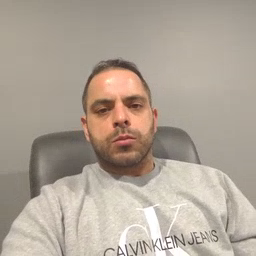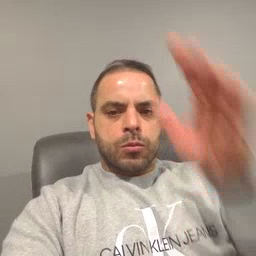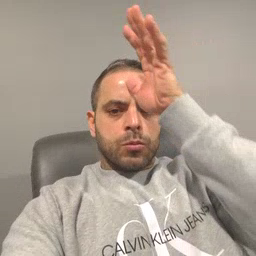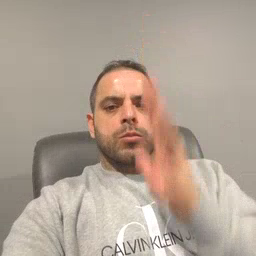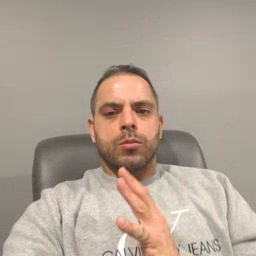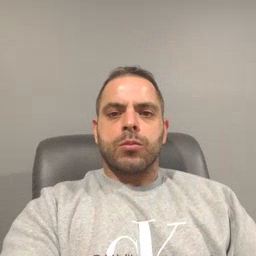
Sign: man